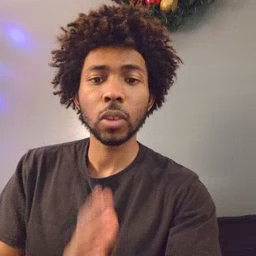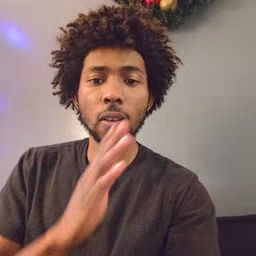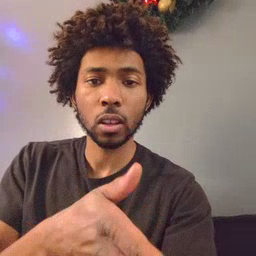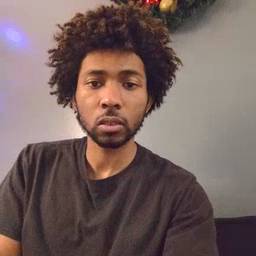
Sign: after